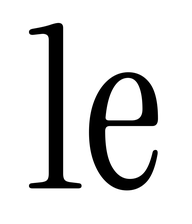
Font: InstrumentSerif-Regular